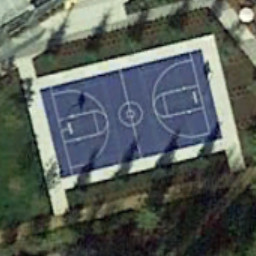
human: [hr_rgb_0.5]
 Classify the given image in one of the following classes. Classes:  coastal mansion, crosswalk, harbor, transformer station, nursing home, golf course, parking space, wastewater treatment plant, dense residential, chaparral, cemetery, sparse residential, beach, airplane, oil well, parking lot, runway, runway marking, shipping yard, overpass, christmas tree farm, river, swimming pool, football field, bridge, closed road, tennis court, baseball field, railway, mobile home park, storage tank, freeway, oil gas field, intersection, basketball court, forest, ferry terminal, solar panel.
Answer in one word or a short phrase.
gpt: basketball court